Interaction volume radius: 5 \u00c5
Interaction volume height: 15 \u00c5
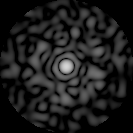
Disorder parameter: 0.8207